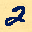
Label: 2